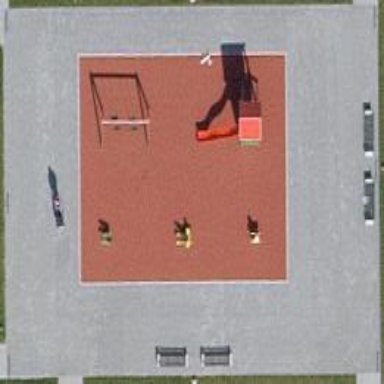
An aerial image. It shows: Playground area for leisure land.